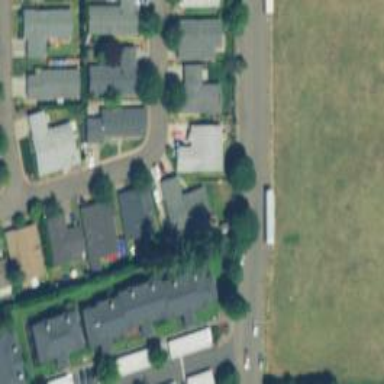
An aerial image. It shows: Residential road with sidewalk on the left.